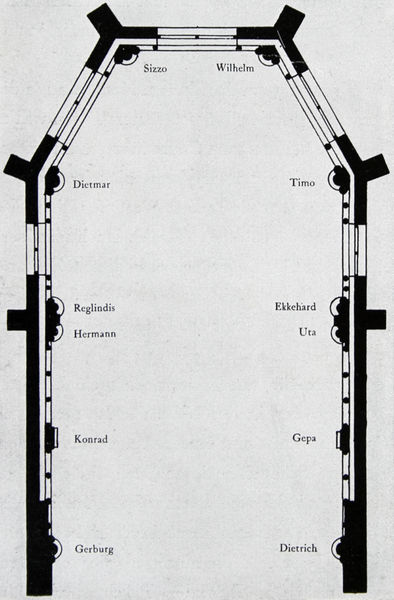
Titel: Grundriss mit der Anordnung der Stifterfiguren im Westchor
Standort: Naumburg (Saale)
Institution: Dom
Schlagwörter: weiß, frauen, fenster, grau, männer, pfeiler, raum, schwarz, skizze, säulen, zeichnung, architektur, geschichte, innenraum, kirche, herrschaft, schrift, fassade, mauer, grafik, graphik, pilaster, saal, figuren, symmetrie, halle, wände, spiel, rechteck, dom, druck, schwarzweiss, beschriftung, entwurf, namen, skulpturen, gotisch, mauern, mittelalter, chor, kapelle, plan, schienen, könige, heilige, geometrie, anordnung, riss, grundriss, wilhelm, nischen, bauplan, einschiffig, halbsäulen, polygonal, dietrich, sitzplan, wechsel, naumburg, säulöen, germanen, bamberg, hermann, große, rechtech, sitzordnung, konrad, uta, frauennamen, männernamen, urvater, vornahmen, vornamen, naumburger dom, timo, sizzo, ekkehard, meister von naumburg, grundschnitt, gepa, dietmar, gerburg